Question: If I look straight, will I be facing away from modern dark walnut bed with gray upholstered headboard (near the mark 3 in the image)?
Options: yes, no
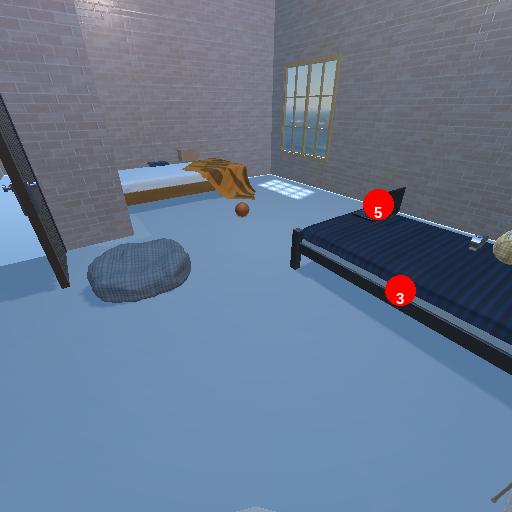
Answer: yes